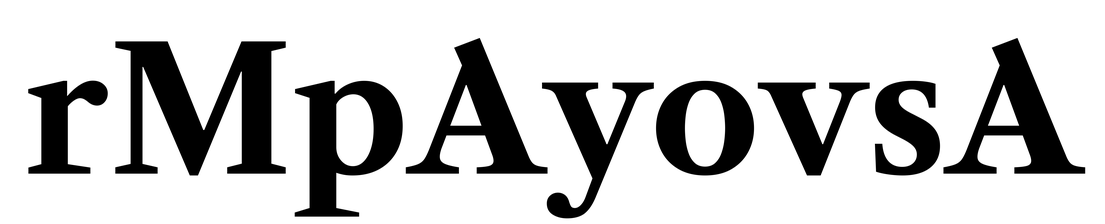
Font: LibreCaslonText_Bold